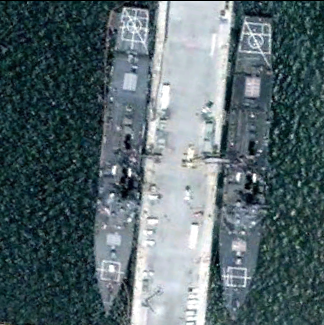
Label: destroyer